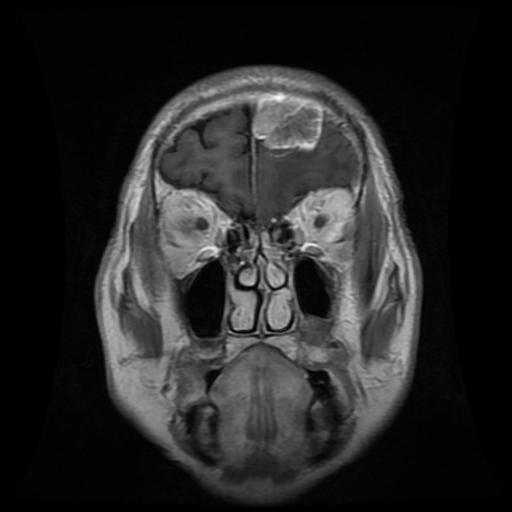
Label: meningioma